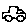
Label: car